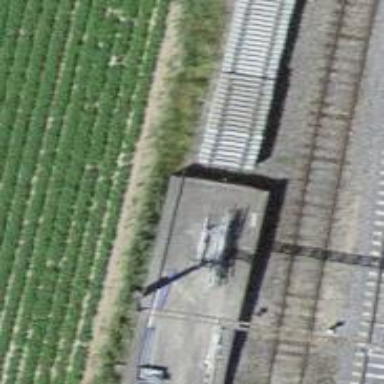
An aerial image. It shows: Single-track electrified railway yard with contact line electrification.